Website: home-depot
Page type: cross-sells
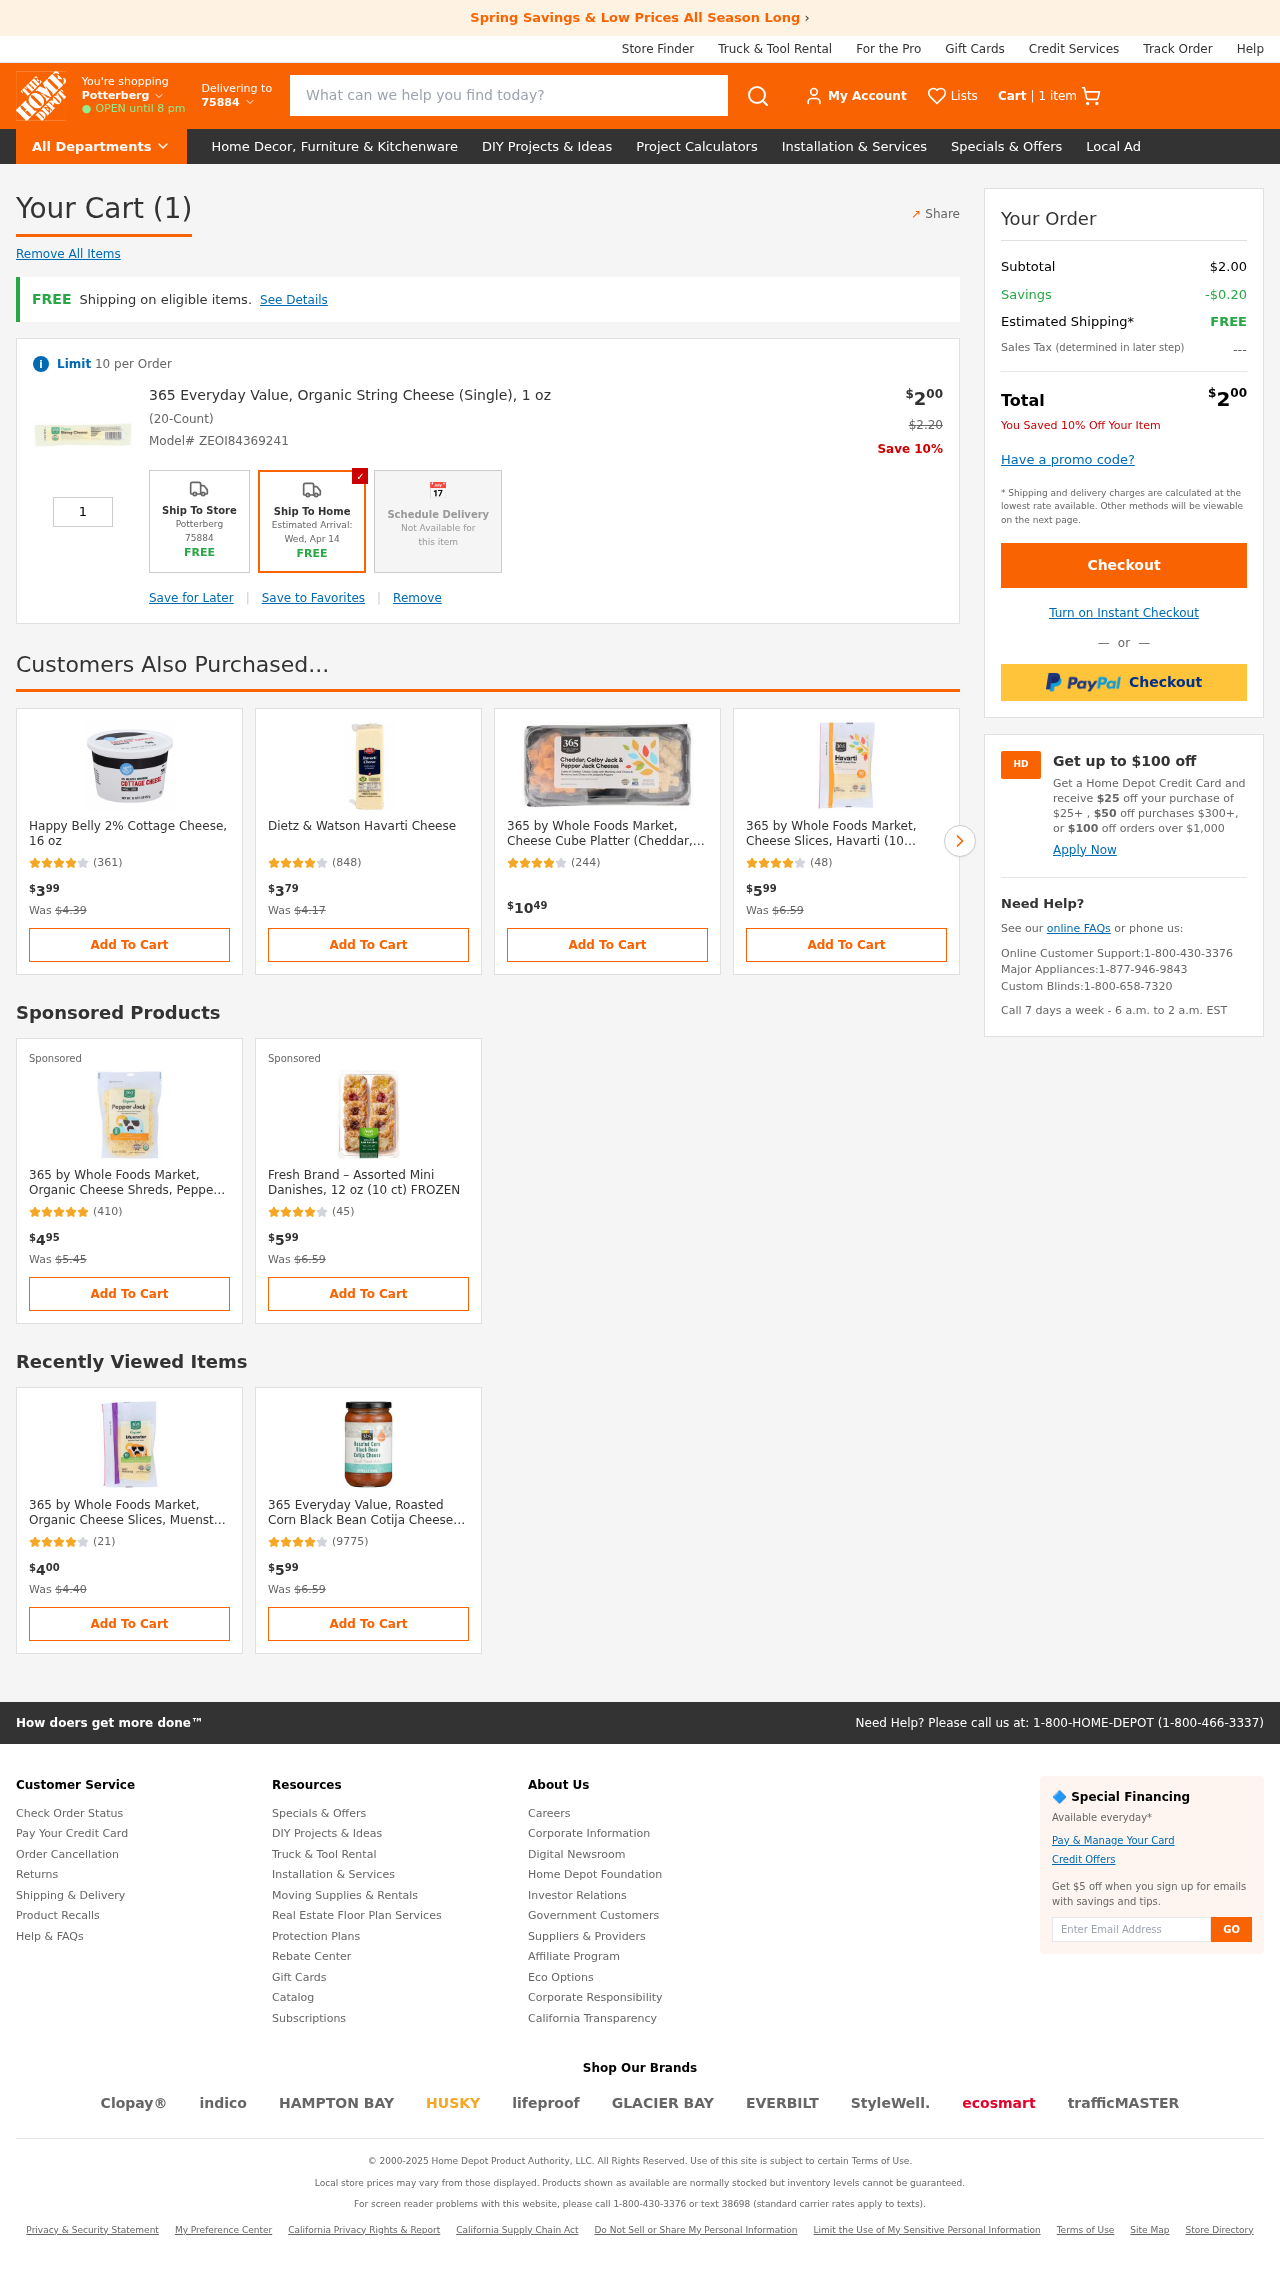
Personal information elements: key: PII_LOCATION1_CITY
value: Potterberg
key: PII_POSTCODE
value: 75884
Product elements: key: PRODUCT1_NAME
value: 365 Everyday Value, Organic String Cheese (Single), 1 oz
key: PRODUCT1_PRICE
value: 2
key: PRODUCT1_QUANTITY
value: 1
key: PRODUCT1_ORIGINAL_PRICE
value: $2.20
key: PRODUCT2_NAME
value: Happy Belly 2% Cottage Cheese, 16 oz
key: PRODUCT2_NUM_RATINGS
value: (361)
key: PRODUCT2_PRICE
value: $399
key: PRODUCT3_NAME
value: Dietz & Watson Havarti Cheese
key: PRODUCT3_NUM_RATINGS
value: (848)
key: PRODUCT3_PRICE
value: $379
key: PRODUCT4_NAME
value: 365 by Whole Foods Market, Cheese Cube Platter (Cheddar, Colby Jack &Monterey Jack Cheese with Jalap
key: PRODUCT4_NUM_RATINGS
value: (244)
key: PRODUCT4_PRICE
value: $1049
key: PRODUCT5_NAME
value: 365 by Whole Foods Market, Cheese Slices, Havarti (10 Slices), 8 Ounce
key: PRODUCT5_NUM_RATINGS
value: (48)
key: PRODUCT5_PRICE
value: $599
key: PRODUCT6_NAME
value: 365 by Whole Foods Market, Organic Cheese Shreds, Pepper Jack, 8 Ounce
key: PRODUCT6_NUM_RATINGS
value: (410)
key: PRODUCT6_PRICE
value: $495
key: PRODUCT7_NAME
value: Fresh Brand – Assorted Mini Danishes, 12 oz (10 ct) FROZEN
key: PRODUCT7_NUM_RATINGS
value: (45)
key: PRODUCT7_PRICE
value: $599
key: PRODUCT8_NAME
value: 365 by Whole Foods Market, Organic Cheese Slices, Muenster (10 Slices), 8 Ounce
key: PRODUCT8_NUM_RATINGS
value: (21)
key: PRODUCT8_PRICE
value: $400
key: PRODUCT9_NAME
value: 365 Everyday Value, Roasted Corn Black Bean Cotija Cheese Small Batch Salsa, 16 oz
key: PRODUCT9_NUM_RATINGS
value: (9775)
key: PRODUCT9_PRICE
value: $599
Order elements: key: ORDER_NUM_ITEMS
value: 1 item
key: ORDER_NUM_ITEMS
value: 1
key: ORDER_SKU
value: Model# ZEOI84369241
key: ORDER_SUBTOTAL
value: $2.00
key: ORDER_SAVINGS
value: -$0.20
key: ORDER_TOTAL
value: $200
Search elements: key: HEADER_SEARCH
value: What can we help you find today?